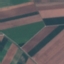
Land use / land cover class: AnnualCrop